Question: I'm developing a chat in javascript (angularjs without jQuery), and I would like to know if it's possible to load a scrollable div to the bottom.
I'm aware about the scrollTo js property, but in my case it's not satisfying.
First of all it's not a really good user experience to see the div scrolled to the bottom and furthermore I use onscroll (to top) pagination. So if my div is loaded to his top when triggered a scroll a new page will be loaded.

In outline I would something close to facebook chat windows.
If anybody know how to do that in an elegant way, thanks in advance.
Another constraints is that the chat message are loaded asynchronously, so if I only wait for the DOM to be loaded I scroll to the bottom of my empty div
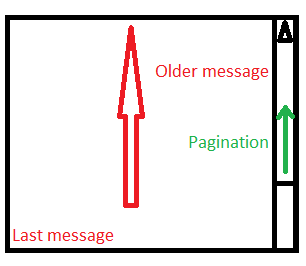
Answer: I'm not sure if this is what you're looking for, but if your chat window is a div with overflow: scroll set (like the FB Chat), wouldn't it work if you set the scrollTop property?
This should set the new scrolling position immediately, so you shold not see any transition.
I created a little CodePen to demonstrate it: <URL>